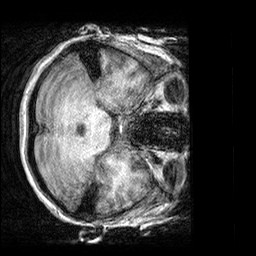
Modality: T1w
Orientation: axial
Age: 24
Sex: female
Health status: healthy
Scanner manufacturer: siemens
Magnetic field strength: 3 T
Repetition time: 2.3 s
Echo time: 0.00303 s